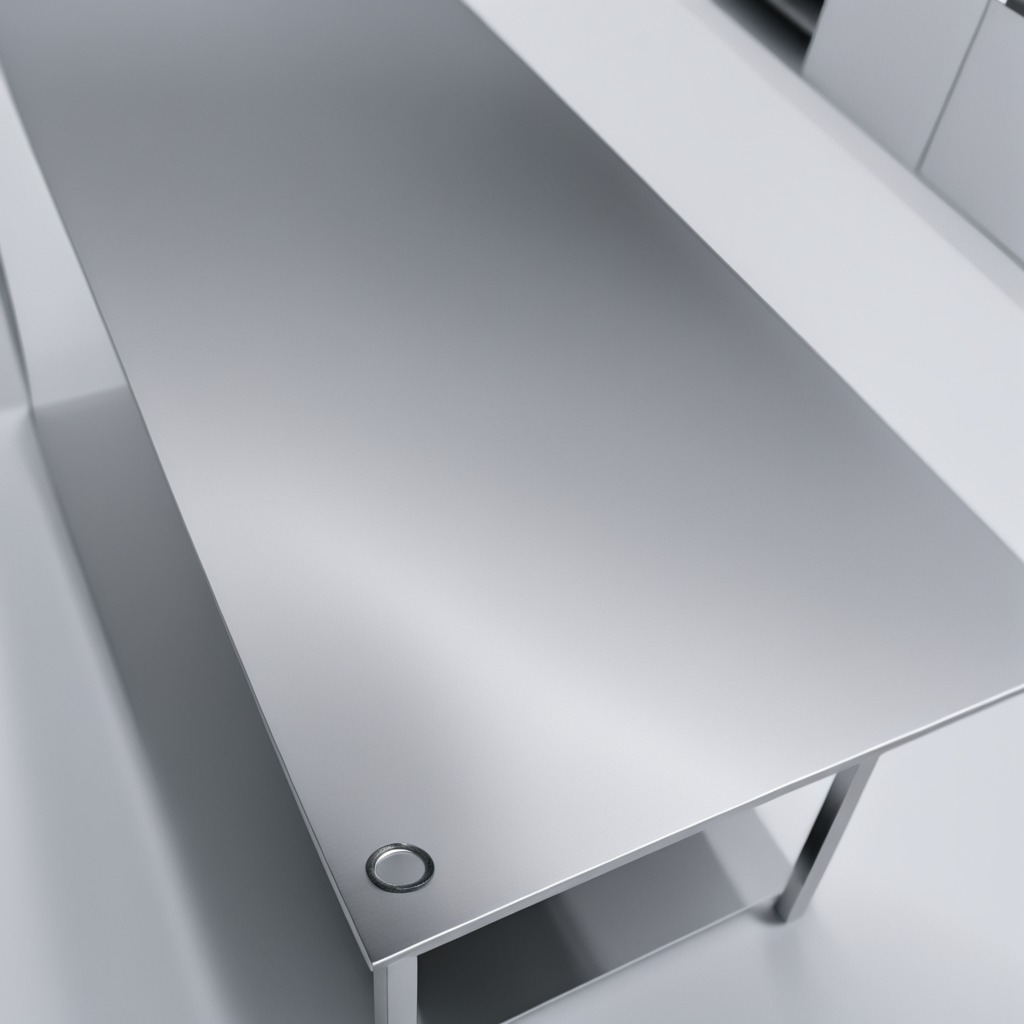
A flat metal washer lies on a stainless steel table in a high-end prototyping lab.